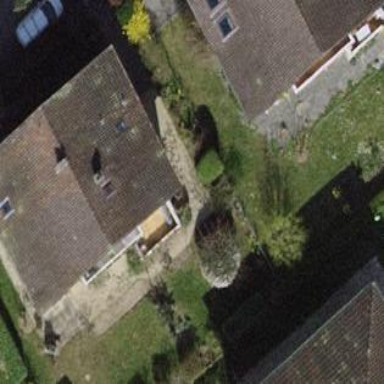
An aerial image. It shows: Detached building.